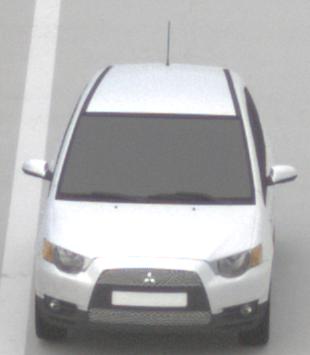
Make: Mitsubishi
Model: Colt 1.1
Detailed model: Colt (VI)
Model produced from: 2008/11
Model produced until: 2010/10
Doors: 3
Color: white
Road condition: dry road
Daytime: midday
Contrast: low contrast